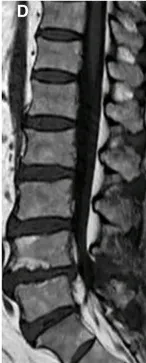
Spinal MRI images of patient #3. (D) Postoperative T2 weighted images show reduction of L4-L5 spinal stenosis.
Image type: radiology (mri)